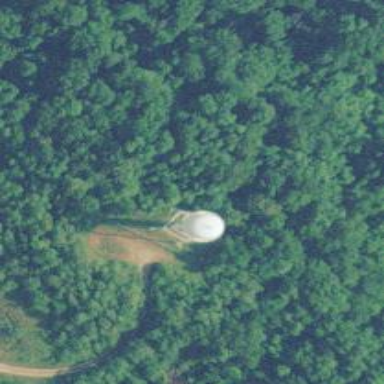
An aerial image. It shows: Water tower that is man-made.